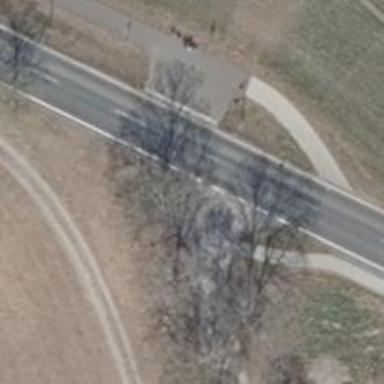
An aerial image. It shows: Secondary road with asphalt surface.